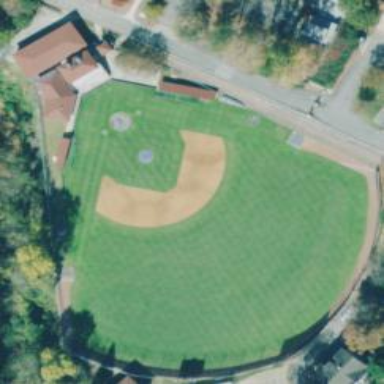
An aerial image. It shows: Baseball pitch for leisure and sports activities.